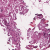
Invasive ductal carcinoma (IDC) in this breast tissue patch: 0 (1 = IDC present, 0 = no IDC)